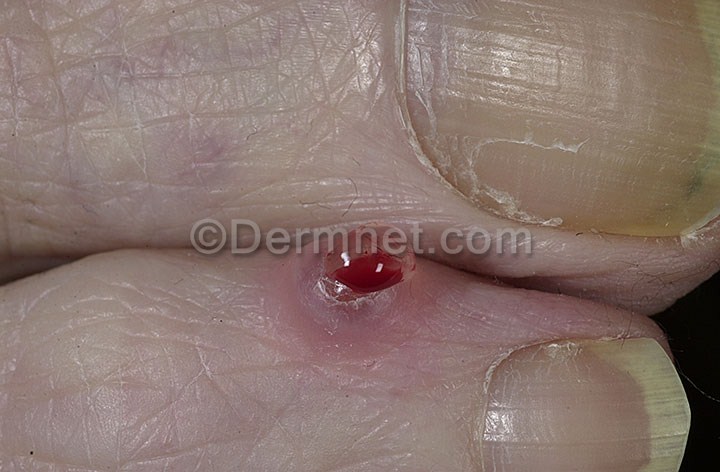
Disease: Nail Fungus and other Nail Disease